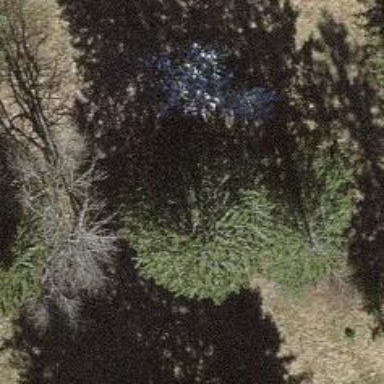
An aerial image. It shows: Needle-leaved tree in its natural environment.